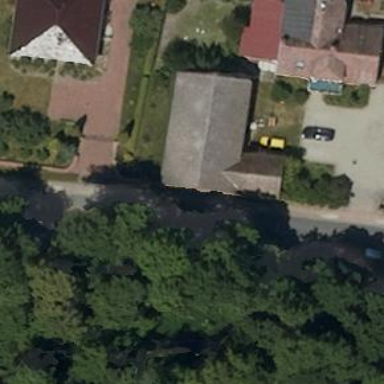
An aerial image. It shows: Shed building.